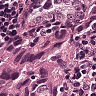
Metastatic tissue present: yes